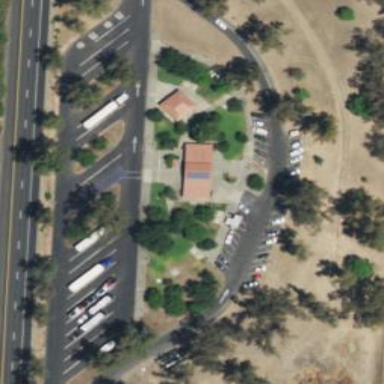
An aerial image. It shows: Rest area on the road with picnic tables.